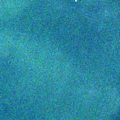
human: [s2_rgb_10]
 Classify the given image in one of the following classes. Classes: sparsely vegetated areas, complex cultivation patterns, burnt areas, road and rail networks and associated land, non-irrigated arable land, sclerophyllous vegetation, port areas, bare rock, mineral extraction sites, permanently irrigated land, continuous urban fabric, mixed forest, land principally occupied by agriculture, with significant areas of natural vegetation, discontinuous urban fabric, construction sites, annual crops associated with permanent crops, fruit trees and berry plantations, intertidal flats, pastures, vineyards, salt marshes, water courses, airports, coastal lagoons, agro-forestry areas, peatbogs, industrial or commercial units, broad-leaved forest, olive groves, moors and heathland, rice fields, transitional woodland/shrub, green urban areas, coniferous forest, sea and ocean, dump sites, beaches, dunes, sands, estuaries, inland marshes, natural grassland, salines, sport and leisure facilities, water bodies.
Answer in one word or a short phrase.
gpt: sea and ocean